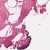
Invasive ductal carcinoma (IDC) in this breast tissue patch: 0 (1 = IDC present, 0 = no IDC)